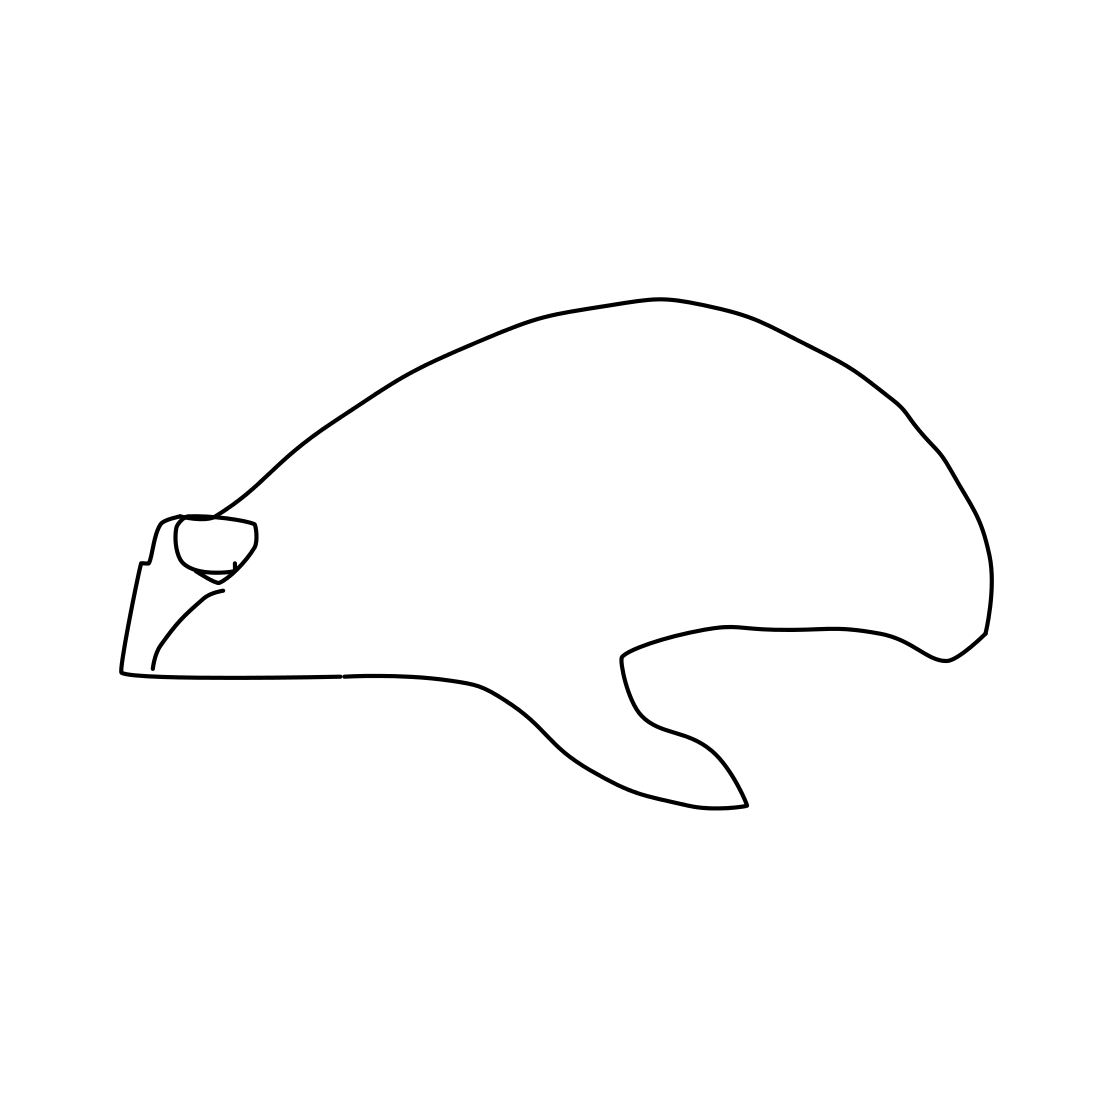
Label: frog